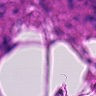
Metastatic tissue present: no